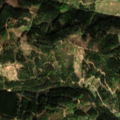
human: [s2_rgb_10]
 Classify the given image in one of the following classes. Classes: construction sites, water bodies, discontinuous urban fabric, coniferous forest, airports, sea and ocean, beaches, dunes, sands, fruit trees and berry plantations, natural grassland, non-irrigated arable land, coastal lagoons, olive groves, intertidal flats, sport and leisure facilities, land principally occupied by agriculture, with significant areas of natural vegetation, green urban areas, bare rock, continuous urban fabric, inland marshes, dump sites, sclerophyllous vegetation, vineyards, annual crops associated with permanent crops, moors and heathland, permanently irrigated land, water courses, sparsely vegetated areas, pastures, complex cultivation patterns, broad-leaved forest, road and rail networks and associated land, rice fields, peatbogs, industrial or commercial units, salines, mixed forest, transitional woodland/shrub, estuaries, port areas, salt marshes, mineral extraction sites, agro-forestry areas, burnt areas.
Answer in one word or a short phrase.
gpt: coniferous forest, mixed forest